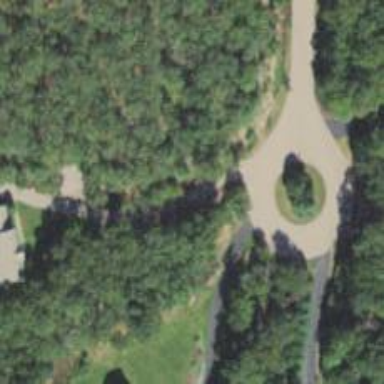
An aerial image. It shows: Driveway.